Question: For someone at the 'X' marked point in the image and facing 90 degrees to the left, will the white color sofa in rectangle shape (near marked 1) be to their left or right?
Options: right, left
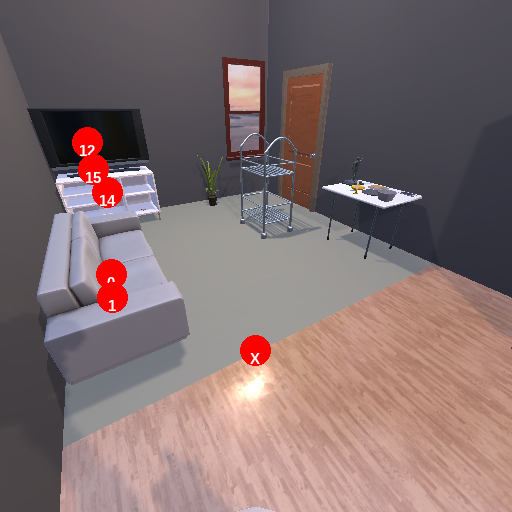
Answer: right